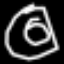
Label: donut